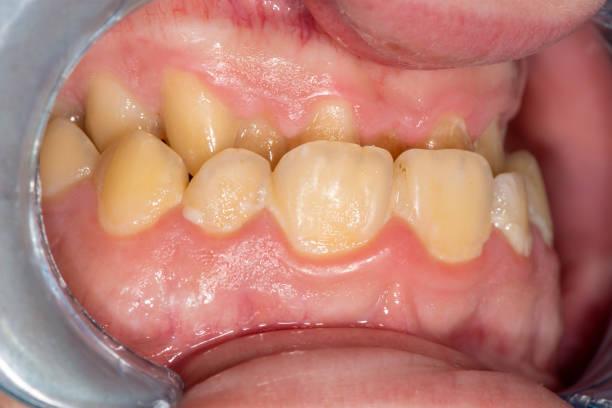
Condition: Calculus